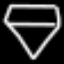
Label: diamond